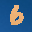
Label: 6